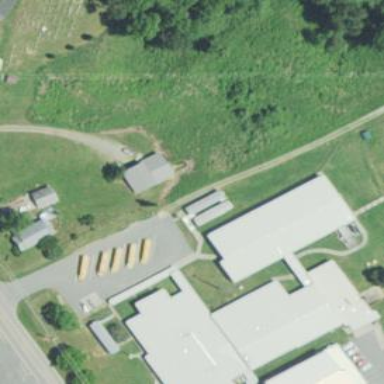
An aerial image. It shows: School building.